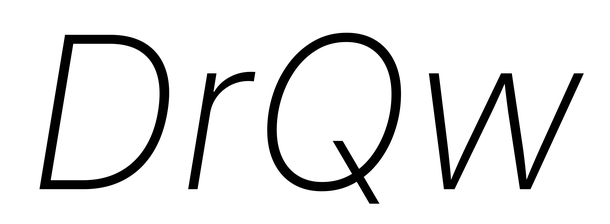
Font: Inter-Italic_ExtraLight_Italic